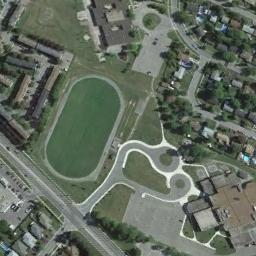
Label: ground_track_field